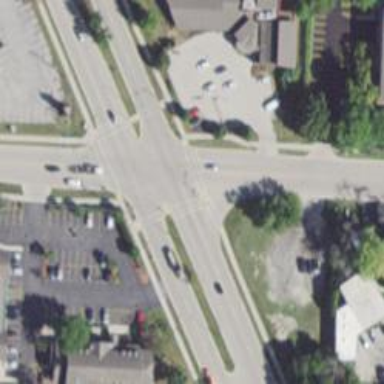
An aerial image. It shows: Marked road crossing.